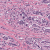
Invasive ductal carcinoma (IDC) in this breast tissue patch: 1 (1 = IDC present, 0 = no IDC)